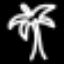
Label: palm tree